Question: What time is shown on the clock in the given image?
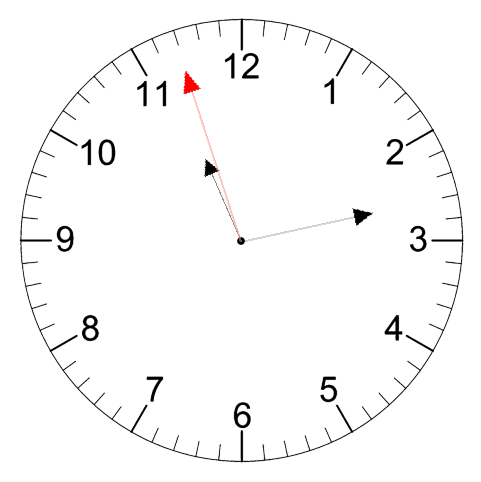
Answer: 11:12:57